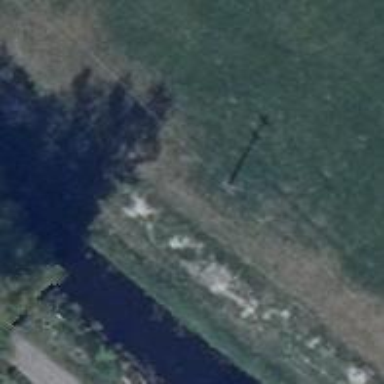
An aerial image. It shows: Power pole.